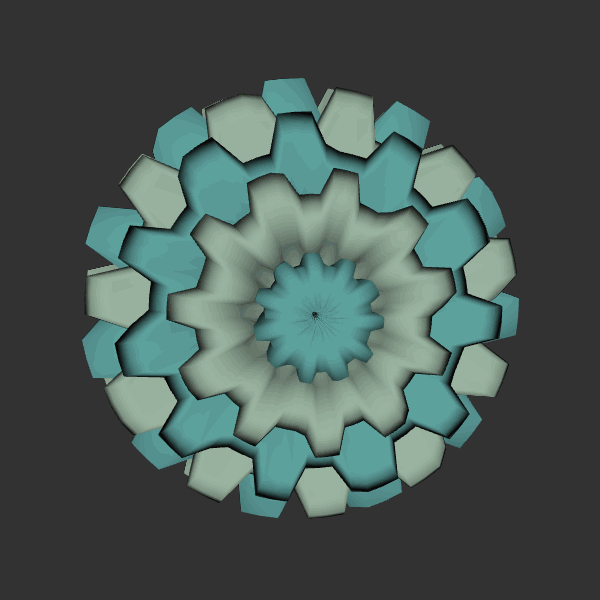
Background: dark